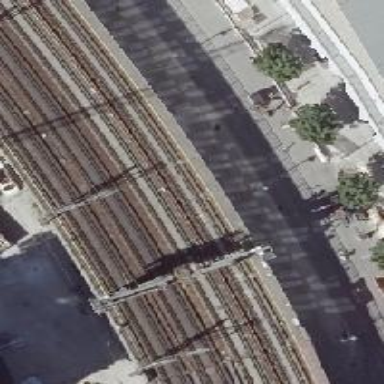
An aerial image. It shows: Viaduct bridge for electrified railway with contact line. The railway uses ballastless track system.